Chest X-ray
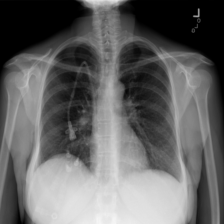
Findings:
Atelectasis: negative
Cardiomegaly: negative
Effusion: negative
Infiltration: negative
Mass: negative
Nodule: negative
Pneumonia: negative
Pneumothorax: negative
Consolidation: negative
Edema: negative
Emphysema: negative
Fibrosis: negative
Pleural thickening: negative
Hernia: negative